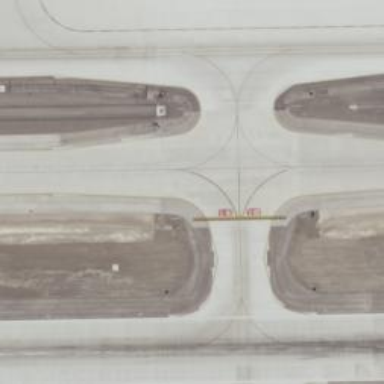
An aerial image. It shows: Image of taxiway at airport.